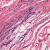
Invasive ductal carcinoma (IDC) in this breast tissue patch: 0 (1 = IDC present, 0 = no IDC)